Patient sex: M
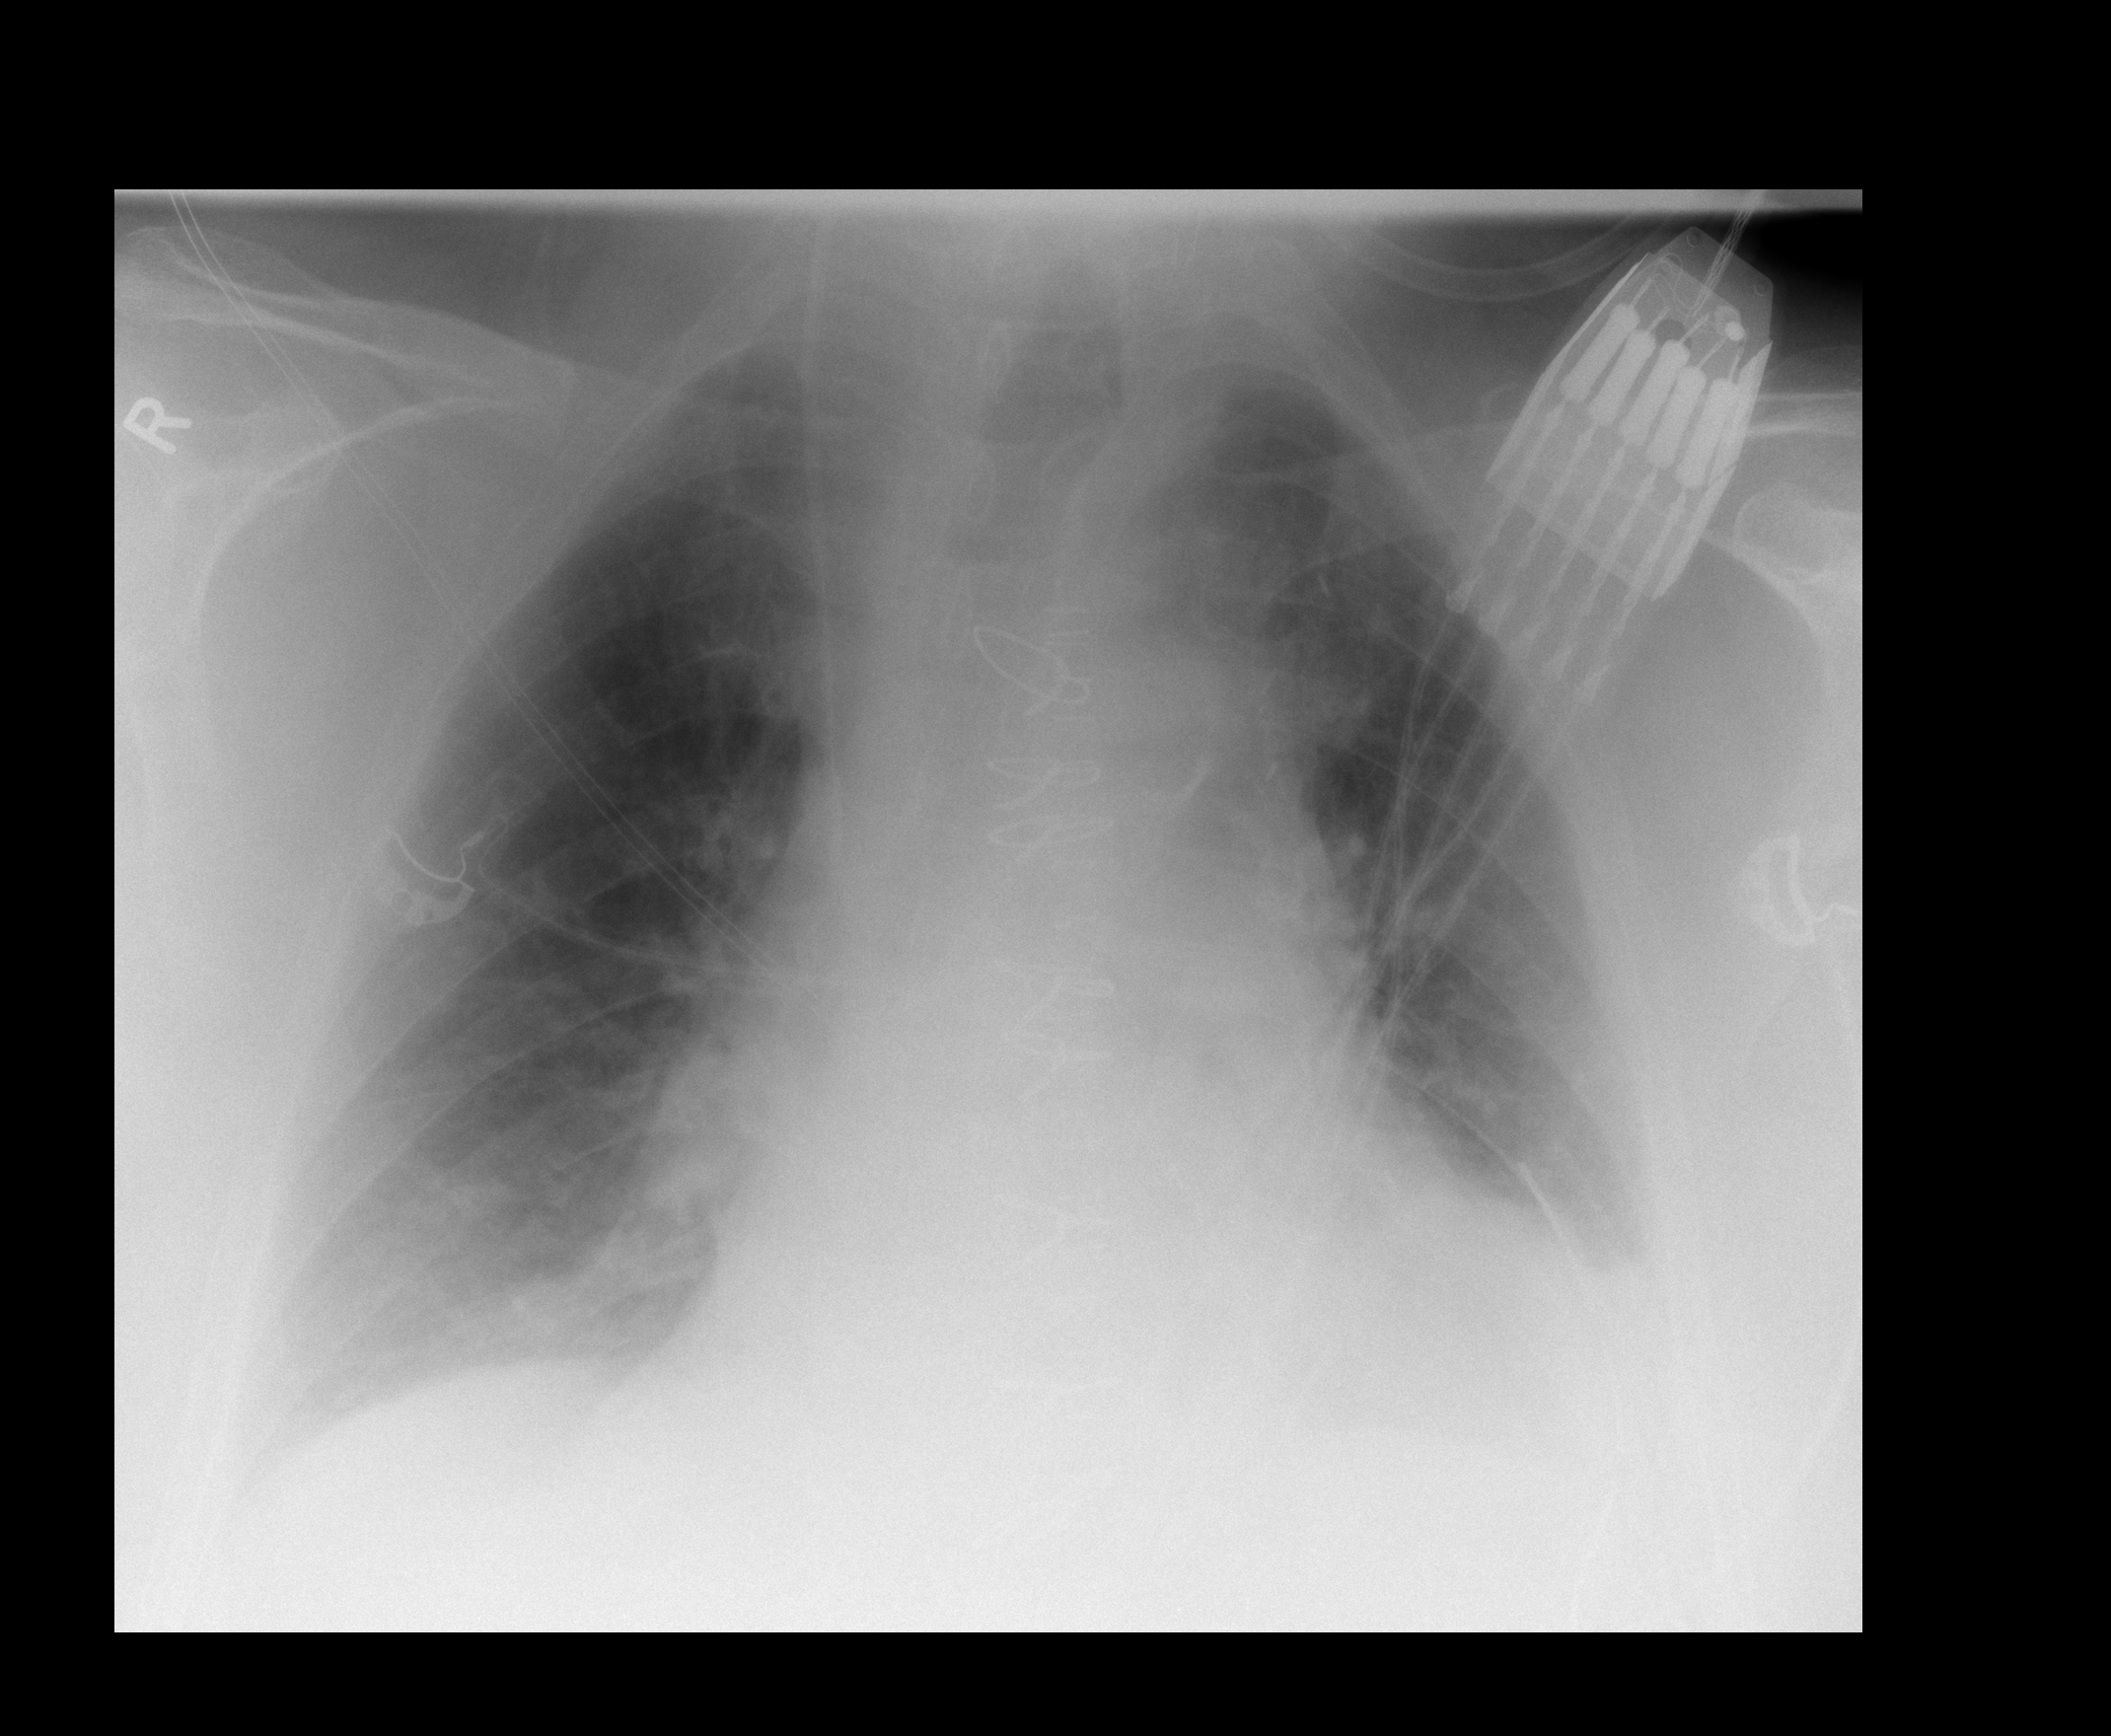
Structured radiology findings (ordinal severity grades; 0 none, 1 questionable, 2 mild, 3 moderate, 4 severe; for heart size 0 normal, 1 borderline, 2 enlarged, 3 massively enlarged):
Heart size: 2
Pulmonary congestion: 0
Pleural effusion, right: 2
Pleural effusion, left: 2
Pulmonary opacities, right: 1
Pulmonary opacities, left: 0
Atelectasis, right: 2
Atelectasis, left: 2